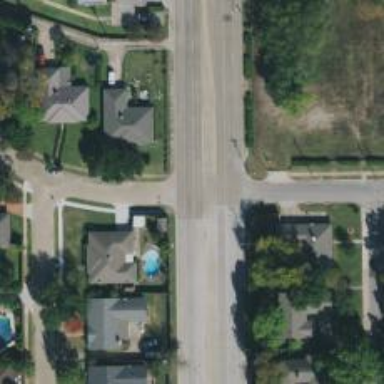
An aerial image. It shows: Secondary road.